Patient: sex F, age 63
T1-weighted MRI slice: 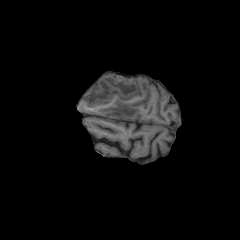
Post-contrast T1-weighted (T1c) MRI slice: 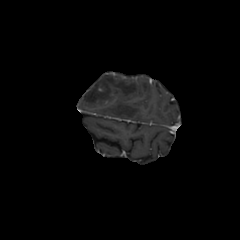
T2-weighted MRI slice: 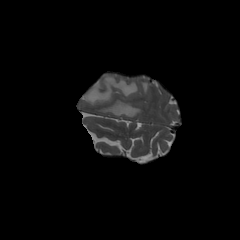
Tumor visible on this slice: yes
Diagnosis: Glioblastoma, IDH-wildtype
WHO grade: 4